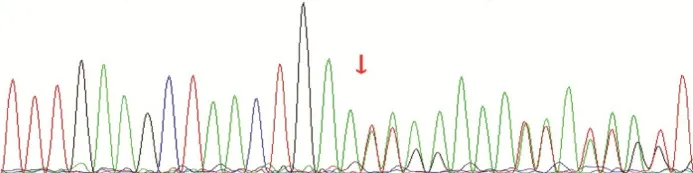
Mother. Were heterozygous for this mutation at this site.
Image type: chart (chart)